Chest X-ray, PA view. Patient: 25 years old, sex F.
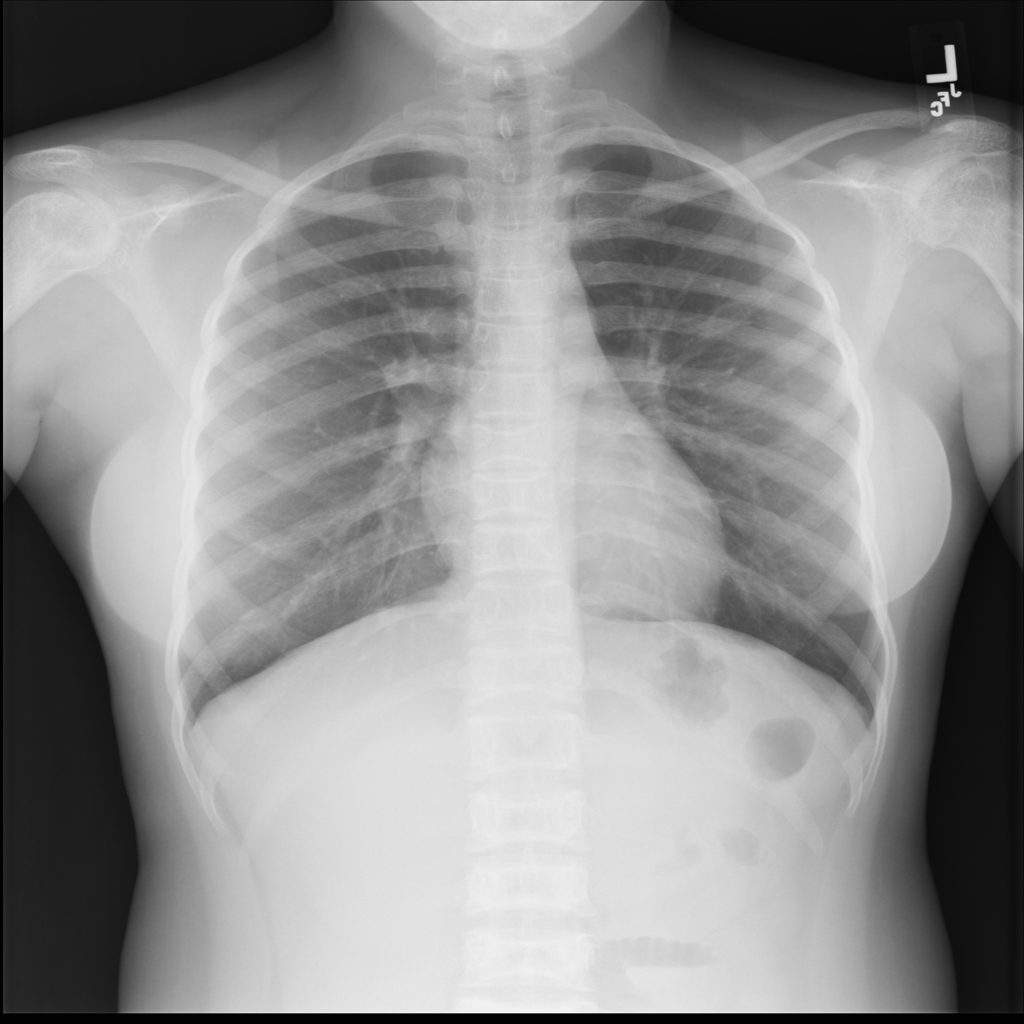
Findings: No Finding